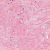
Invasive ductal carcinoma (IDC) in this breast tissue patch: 0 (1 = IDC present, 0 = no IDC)